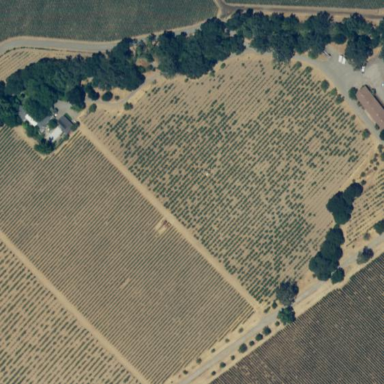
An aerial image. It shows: Vineyard growing grapes.